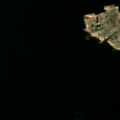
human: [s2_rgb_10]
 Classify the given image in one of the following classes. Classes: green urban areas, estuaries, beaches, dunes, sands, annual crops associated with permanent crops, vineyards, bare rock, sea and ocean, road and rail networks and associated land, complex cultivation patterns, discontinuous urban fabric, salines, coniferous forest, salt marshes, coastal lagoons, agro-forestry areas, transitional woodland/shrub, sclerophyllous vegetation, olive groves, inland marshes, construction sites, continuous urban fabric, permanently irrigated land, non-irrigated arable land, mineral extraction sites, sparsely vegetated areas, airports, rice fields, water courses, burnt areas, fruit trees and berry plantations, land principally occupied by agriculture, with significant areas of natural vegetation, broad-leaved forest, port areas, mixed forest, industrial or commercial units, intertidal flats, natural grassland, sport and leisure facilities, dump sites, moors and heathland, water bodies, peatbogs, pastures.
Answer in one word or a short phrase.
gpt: sea and ocean